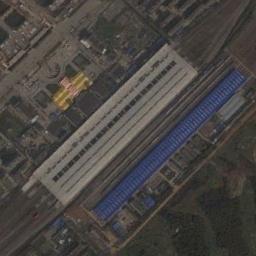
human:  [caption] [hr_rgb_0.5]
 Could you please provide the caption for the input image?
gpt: The railway station is on the bare land next to some trees .

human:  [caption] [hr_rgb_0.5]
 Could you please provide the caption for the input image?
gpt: There is a fully equipped railway station in the suburbs .

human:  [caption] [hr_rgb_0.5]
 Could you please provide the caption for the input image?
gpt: Many buildings of different shapes and sizes are beside the railway station .

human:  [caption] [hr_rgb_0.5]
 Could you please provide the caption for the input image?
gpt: The railway station has some railways, A white building and a blue building and a grove of trees is next to the railway station .

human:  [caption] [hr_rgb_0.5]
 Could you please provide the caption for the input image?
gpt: There are some green trees and buildings beside the railway station .